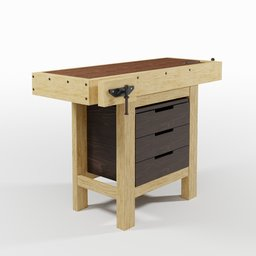
Label: furniture